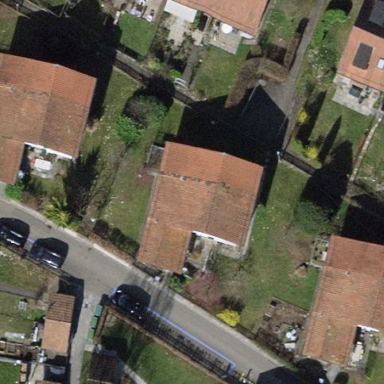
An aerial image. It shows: Simple house.